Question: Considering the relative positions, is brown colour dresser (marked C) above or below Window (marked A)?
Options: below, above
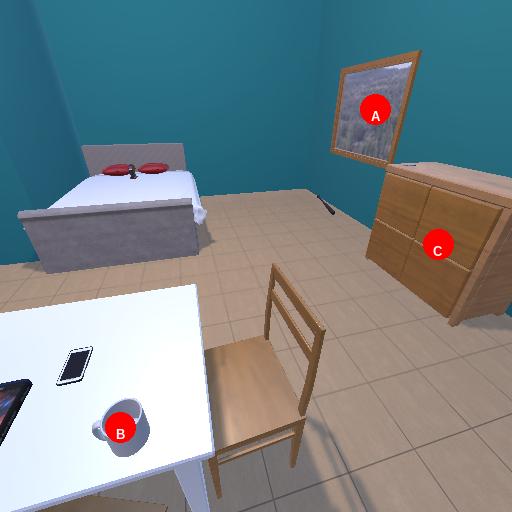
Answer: below